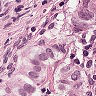
Metastatic tissue present: yes